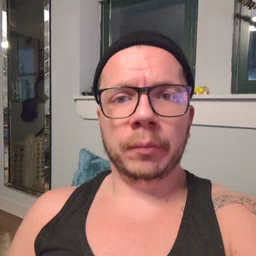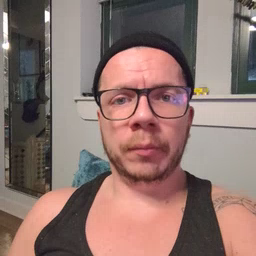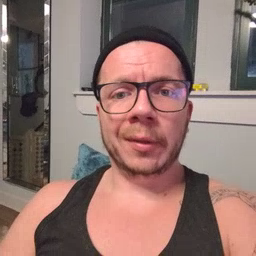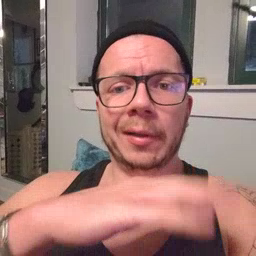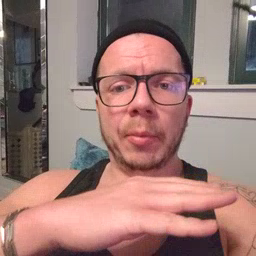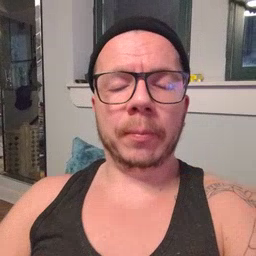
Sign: table